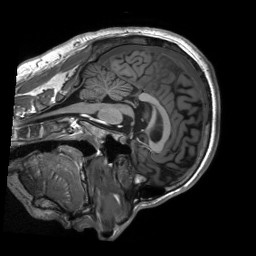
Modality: T1w
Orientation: sagittal
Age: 31
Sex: male
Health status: healthy
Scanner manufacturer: siemens
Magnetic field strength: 3 T
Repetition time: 2.53 s
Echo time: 0.00219 s